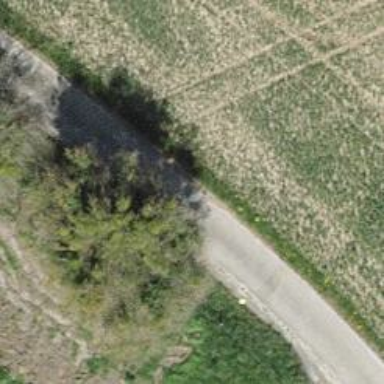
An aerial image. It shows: Well-maintained track road with grade 1 tracktype.